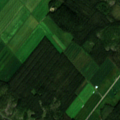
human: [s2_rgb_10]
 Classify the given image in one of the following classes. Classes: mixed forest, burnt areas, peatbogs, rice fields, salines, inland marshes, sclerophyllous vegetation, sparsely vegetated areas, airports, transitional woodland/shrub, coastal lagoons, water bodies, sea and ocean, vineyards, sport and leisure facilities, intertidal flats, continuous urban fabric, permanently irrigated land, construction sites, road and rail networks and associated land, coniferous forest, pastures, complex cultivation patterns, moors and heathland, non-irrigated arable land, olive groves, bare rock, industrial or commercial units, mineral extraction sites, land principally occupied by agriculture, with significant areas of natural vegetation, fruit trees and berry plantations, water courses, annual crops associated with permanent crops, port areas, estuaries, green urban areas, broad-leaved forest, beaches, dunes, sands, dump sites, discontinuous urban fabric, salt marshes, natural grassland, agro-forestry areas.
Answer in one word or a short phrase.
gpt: non-irrigated arable land, coniferous forest, transitional woodland/shrub